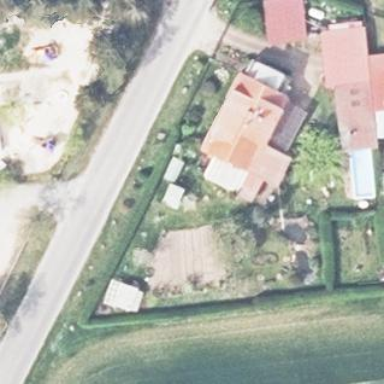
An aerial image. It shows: Farmyard area.